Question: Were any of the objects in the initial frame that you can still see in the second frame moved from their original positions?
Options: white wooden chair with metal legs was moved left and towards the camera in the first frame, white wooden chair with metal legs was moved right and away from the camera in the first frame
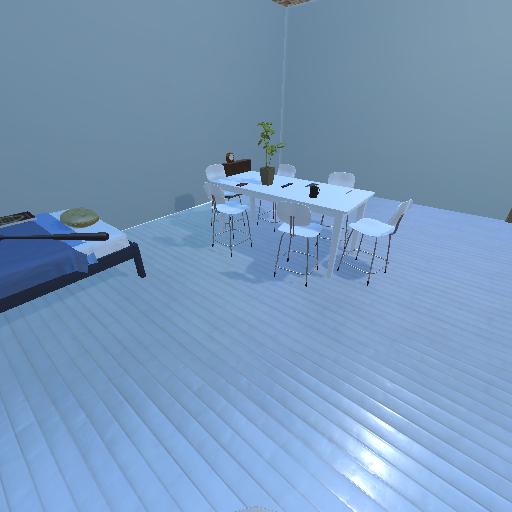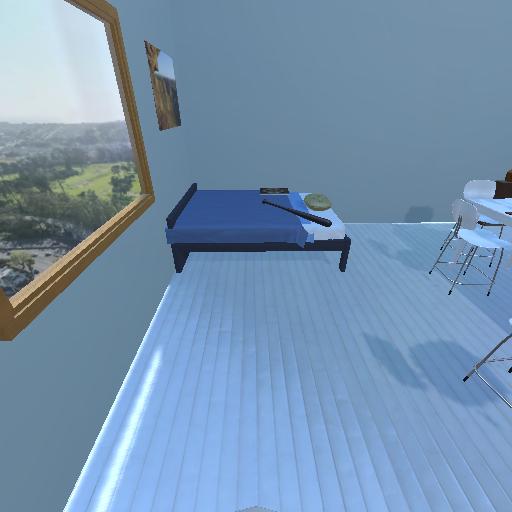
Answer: white wooden chair with metal legs was moved left and towards the camera in the first frame